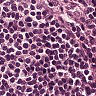
Metastatic tissue present: no